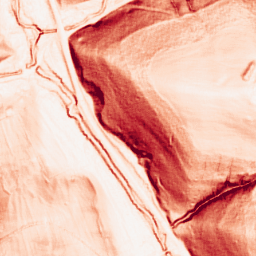
Category: morphological
Decomposition family: morphological_square
Decomposition parameters: operation: gradient
size: 3
Upsampling method: linear_exact
Upsampling parameters: scale: 8
Upsampling scale: 8